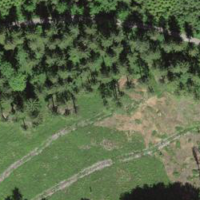
EUNIS habitat code: 43
Species observed at this site:
Petasites albus